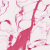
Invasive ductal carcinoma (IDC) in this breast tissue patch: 0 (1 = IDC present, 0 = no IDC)